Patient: sex M, age 78
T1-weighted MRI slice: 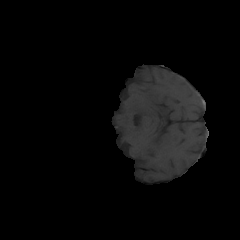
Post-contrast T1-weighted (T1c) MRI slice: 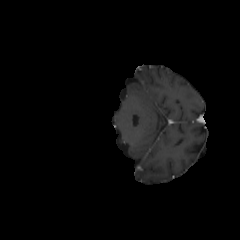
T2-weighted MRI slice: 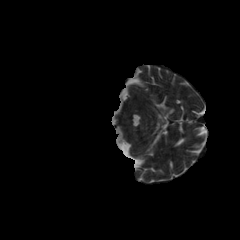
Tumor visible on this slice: no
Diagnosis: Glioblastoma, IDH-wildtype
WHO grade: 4